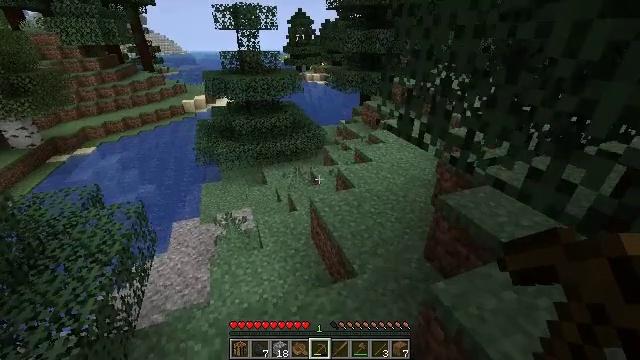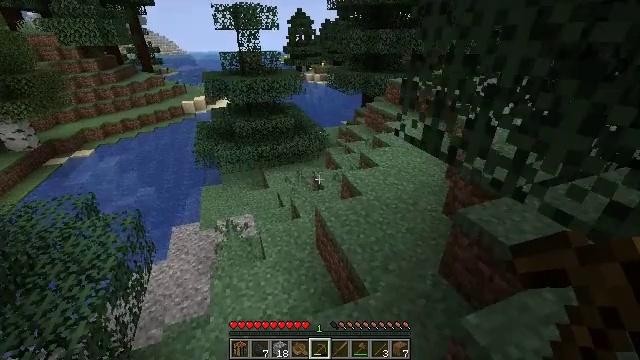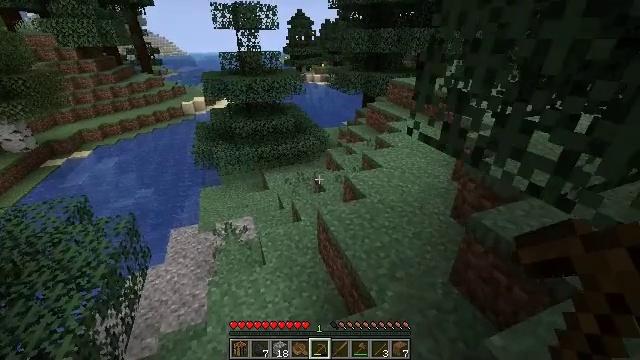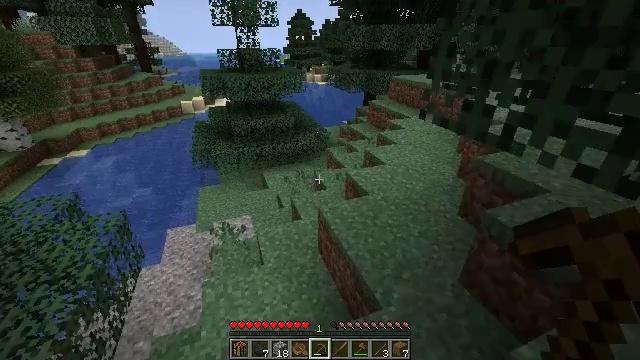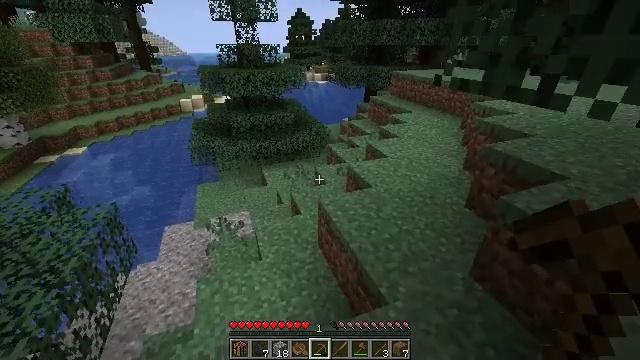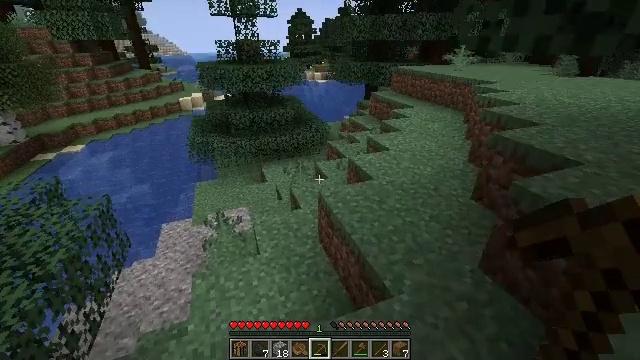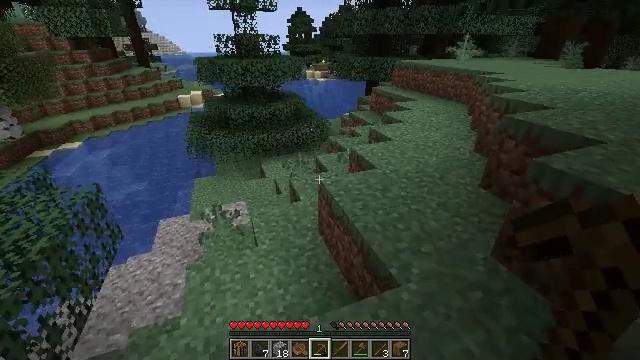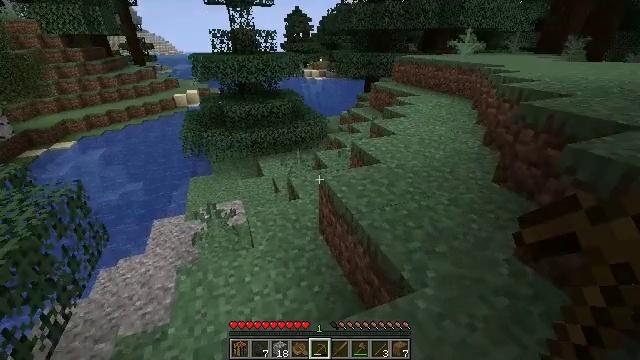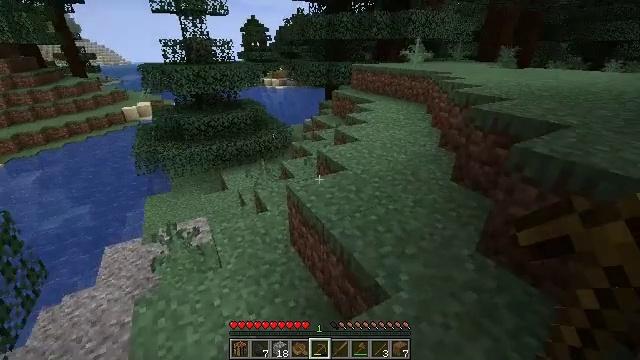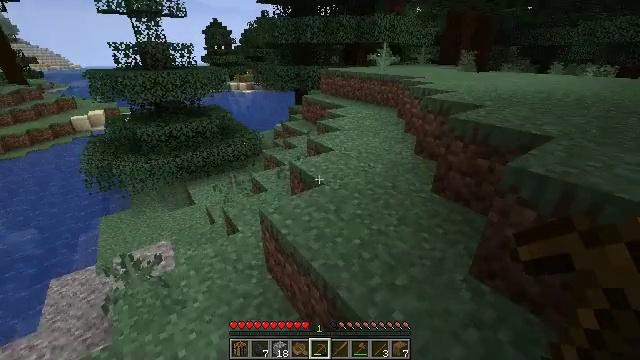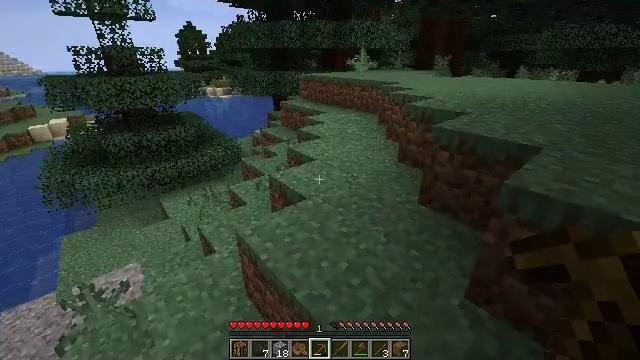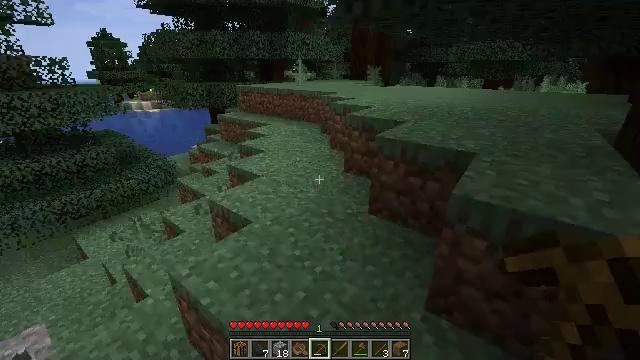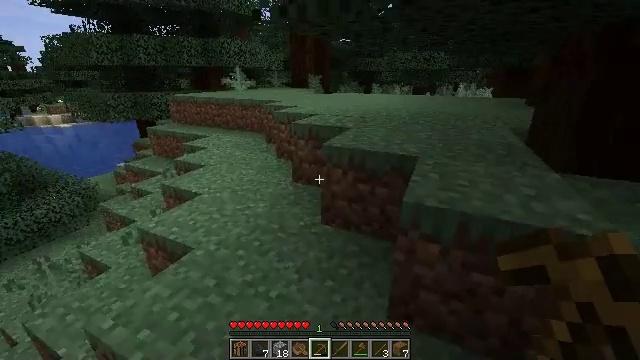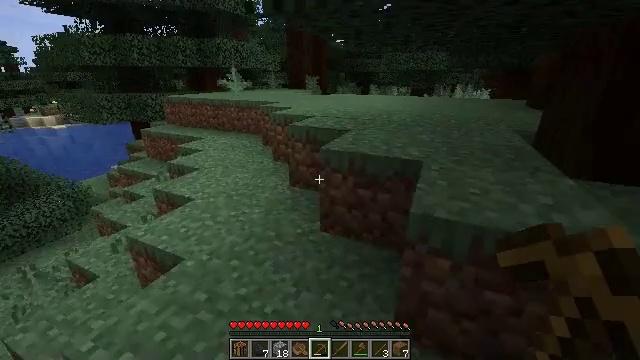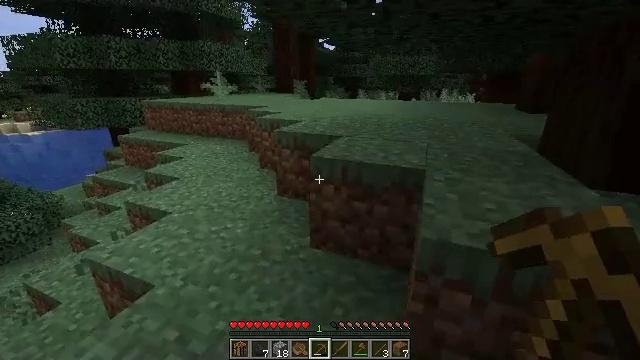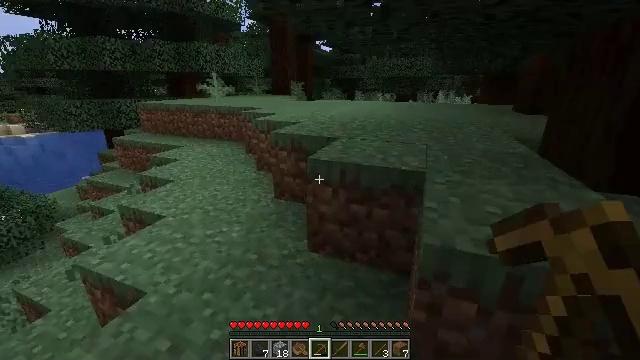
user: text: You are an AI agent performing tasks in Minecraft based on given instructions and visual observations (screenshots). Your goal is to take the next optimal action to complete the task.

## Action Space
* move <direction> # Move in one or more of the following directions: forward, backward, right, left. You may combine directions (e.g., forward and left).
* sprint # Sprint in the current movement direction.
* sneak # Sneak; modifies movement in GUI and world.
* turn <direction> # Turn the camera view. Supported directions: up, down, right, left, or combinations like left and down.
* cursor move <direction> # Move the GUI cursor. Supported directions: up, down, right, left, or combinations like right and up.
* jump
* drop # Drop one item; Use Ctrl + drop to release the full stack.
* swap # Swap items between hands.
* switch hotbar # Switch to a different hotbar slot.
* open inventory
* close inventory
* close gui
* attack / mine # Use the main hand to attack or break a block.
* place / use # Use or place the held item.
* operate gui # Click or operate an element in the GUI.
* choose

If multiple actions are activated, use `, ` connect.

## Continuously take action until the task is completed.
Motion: motion action
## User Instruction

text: Kill the salmon.
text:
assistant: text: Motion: move forward
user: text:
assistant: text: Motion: move forward
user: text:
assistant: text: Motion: no_op
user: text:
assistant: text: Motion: no_op
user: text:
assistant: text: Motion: no_op
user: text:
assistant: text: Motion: no_op
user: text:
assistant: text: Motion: move forward
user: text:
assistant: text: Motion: move forward, turn right and up
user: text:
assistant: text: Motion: move forward, turn right
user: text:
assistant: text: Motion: move forward, turn right
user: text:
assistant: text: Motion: move forward, turn right and up
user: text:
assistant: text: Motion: move forward, turn right and up
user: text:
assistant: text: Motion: move forward
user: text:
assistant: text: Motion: move forward, turn right
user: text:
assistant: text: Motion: move forward
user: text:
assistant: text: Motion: move forward
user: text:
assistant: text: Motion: move forward and move left, turn right
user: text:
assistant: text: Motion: move forward and move left, turn right and up
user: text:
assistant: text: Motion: move forward and move left, turn right and up
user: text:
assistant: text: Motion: move forward and move left
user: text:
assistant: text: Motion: move forward and move left
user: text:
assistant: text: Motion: move forward
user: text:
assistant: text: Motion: move forward
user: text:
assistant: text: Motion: move forward, turn left
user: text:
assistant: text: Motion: move forward, turn left
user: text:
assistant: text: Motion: move forward, turn left and down
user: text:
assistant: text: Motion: move forward
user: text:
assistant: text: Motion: move forward, sprint
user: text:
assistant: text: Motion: move forward, sprint
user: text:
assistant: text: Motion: move forward, sprint